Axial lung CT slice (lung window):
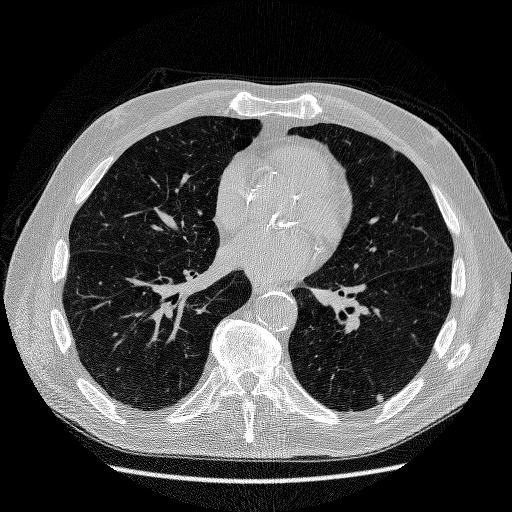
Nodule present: yes
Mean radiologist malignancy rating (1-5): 2.75